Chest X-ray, PA view. Patient: 37 years old, sex M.
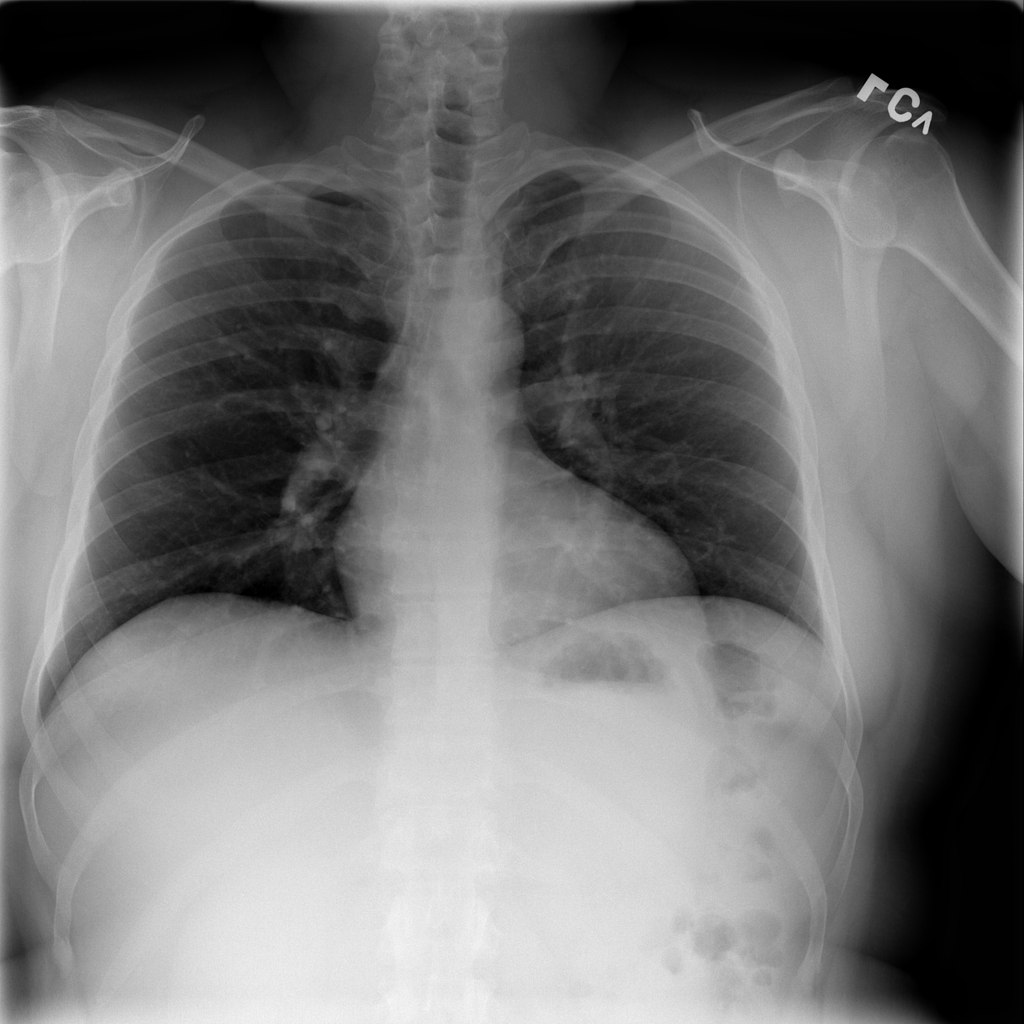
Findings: No Finding